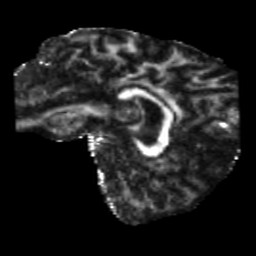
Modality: FA
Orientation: sagittal
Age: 51
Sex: female
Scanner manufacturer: siemens
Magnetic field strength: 3 T
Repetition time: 5.25 s
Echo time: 0.08 s